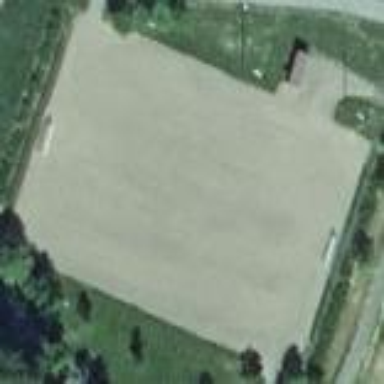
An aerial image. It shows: Sandy pitch used for soccer and ice skating leisure activities.